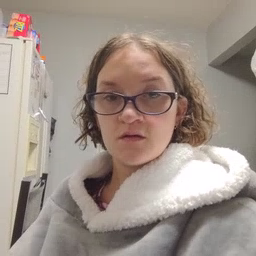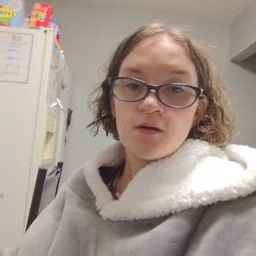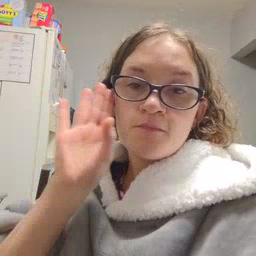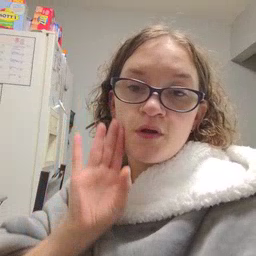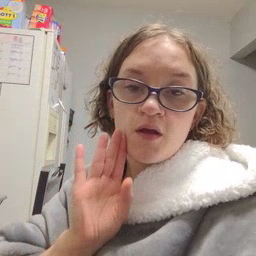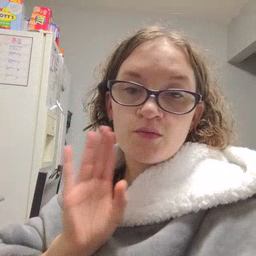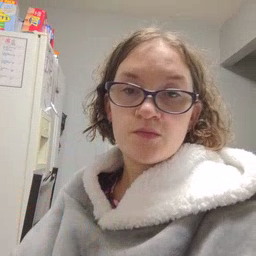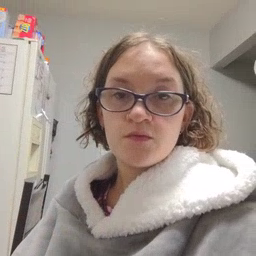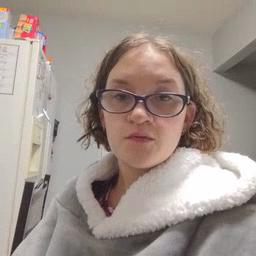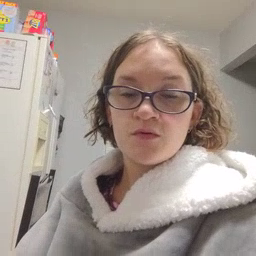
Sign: brown